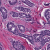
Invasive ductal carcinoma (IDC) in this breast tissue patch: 1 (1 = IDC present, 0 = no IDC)